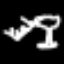
Label: hourglass